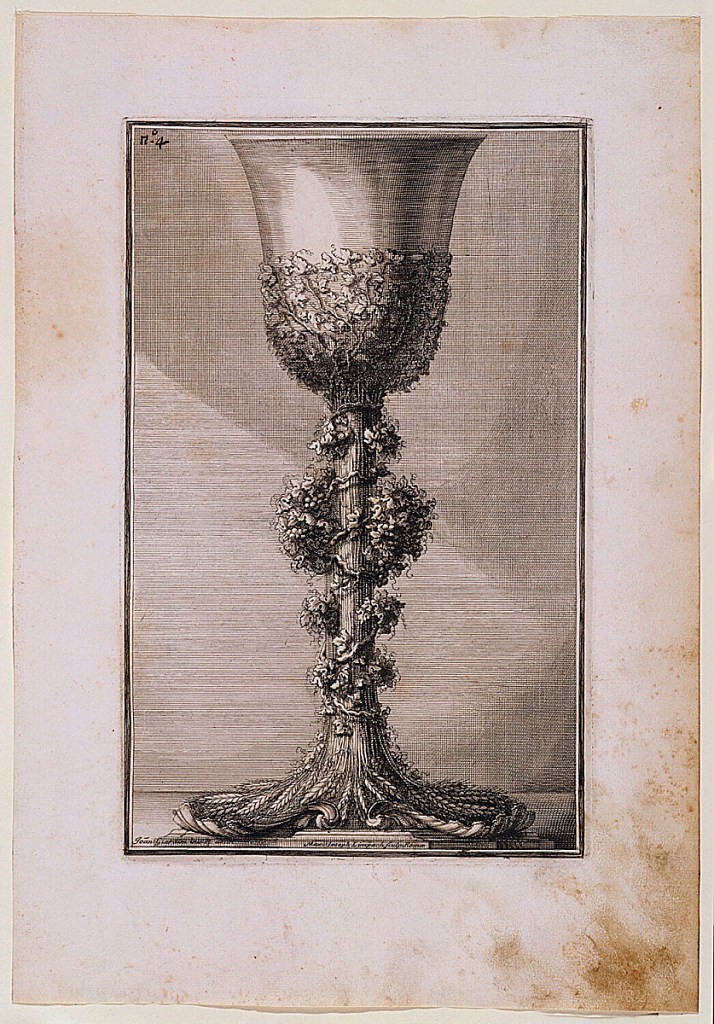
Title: Design for a Chalice
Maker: Maximilian Joseph Limpach, Czech, active the 1st half of 18th century
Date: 1714
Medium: Etching and engraving on white paper
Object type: Print
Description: Engraving of a chalice with a base and stem composed of a sheaf of wheat, the grains splaying out to form a base. A grapevine encircles the stem and extends around the base of the cup. Designer's and publisher's names along bottom.